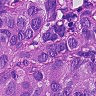
Metastatic tissue present: yes